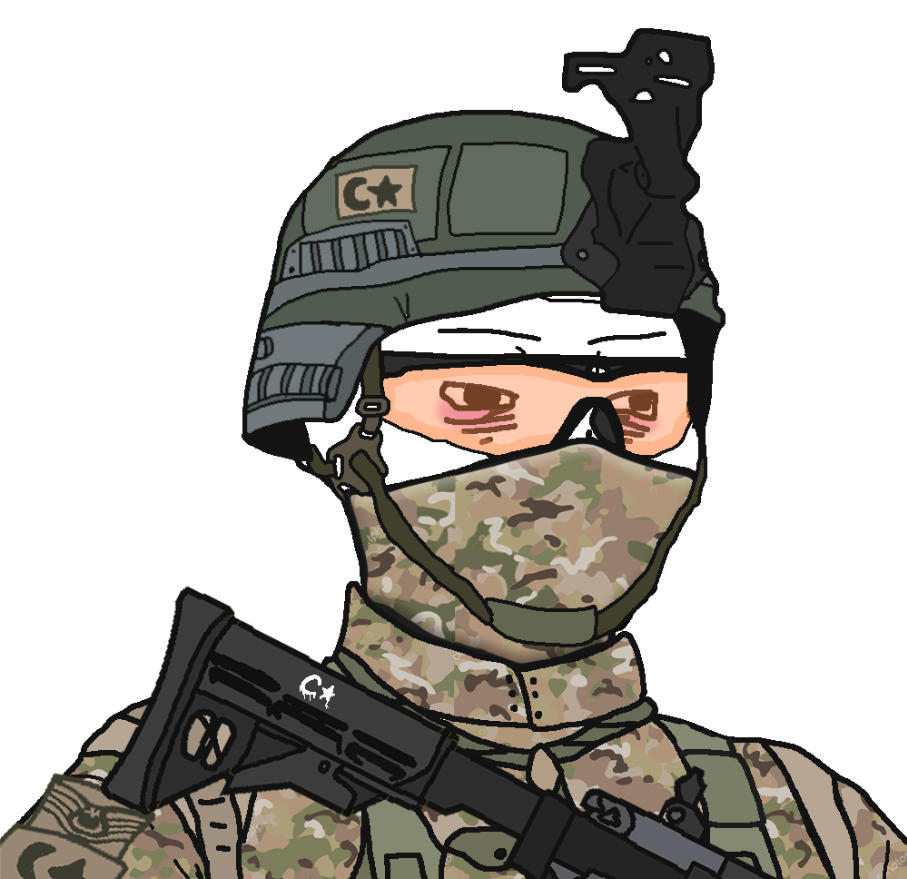
Label: 5_Doomer